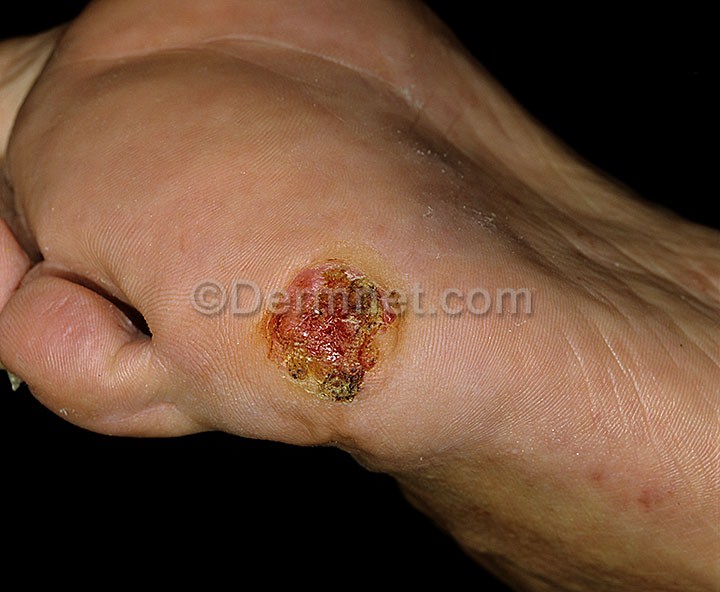
Disease: Actinic Keratosis Basal Cell Carcinoma and other Malignant Lesions